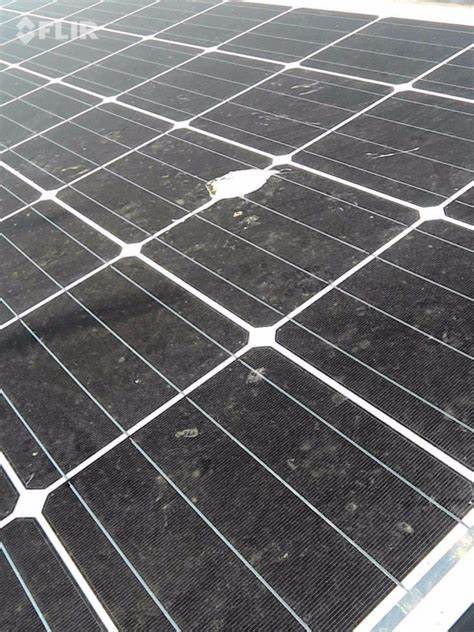
Label: Bird-drop